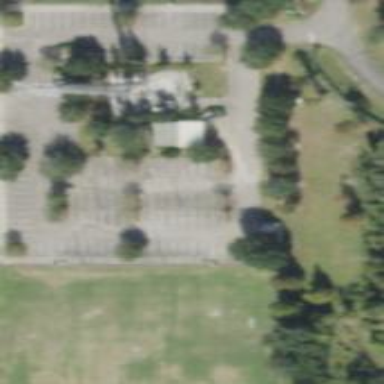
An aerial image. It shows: Service road alongside baseball field with grass for soccer.